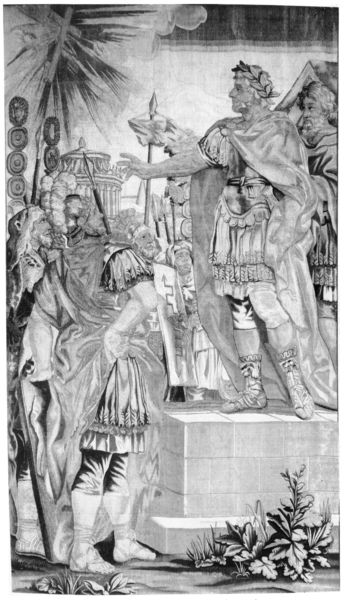
Titel: Teppichzyklus: Geschichte von „Konstantin der Große“
Künstler: Peter Paul Rubens
Schlagwörter: mann, umhang, weiß, menschen, männer, schwarz, skizze, zeichnung, herodes, stein, bühne, pflanze, schuhe, rede, grafik, krieg, kaiser, könig, lanze, soldaten, thron, sandalen, podest, antike, kreuz, druck, soldat, herrscher, kranz, lorbeer, lorbeerkranz, rom, römer, christus, toga, krieger, griechenland, tapisserie, heiliger, feldherr, tempel, heilige, opfer, speere, zelt, standarte, caesar, antikenrezeption, kreu, opfergabe, konstantin, loorbeerkranz, sppere, mänbner, bphne, loorbeerkrany, lobeeren